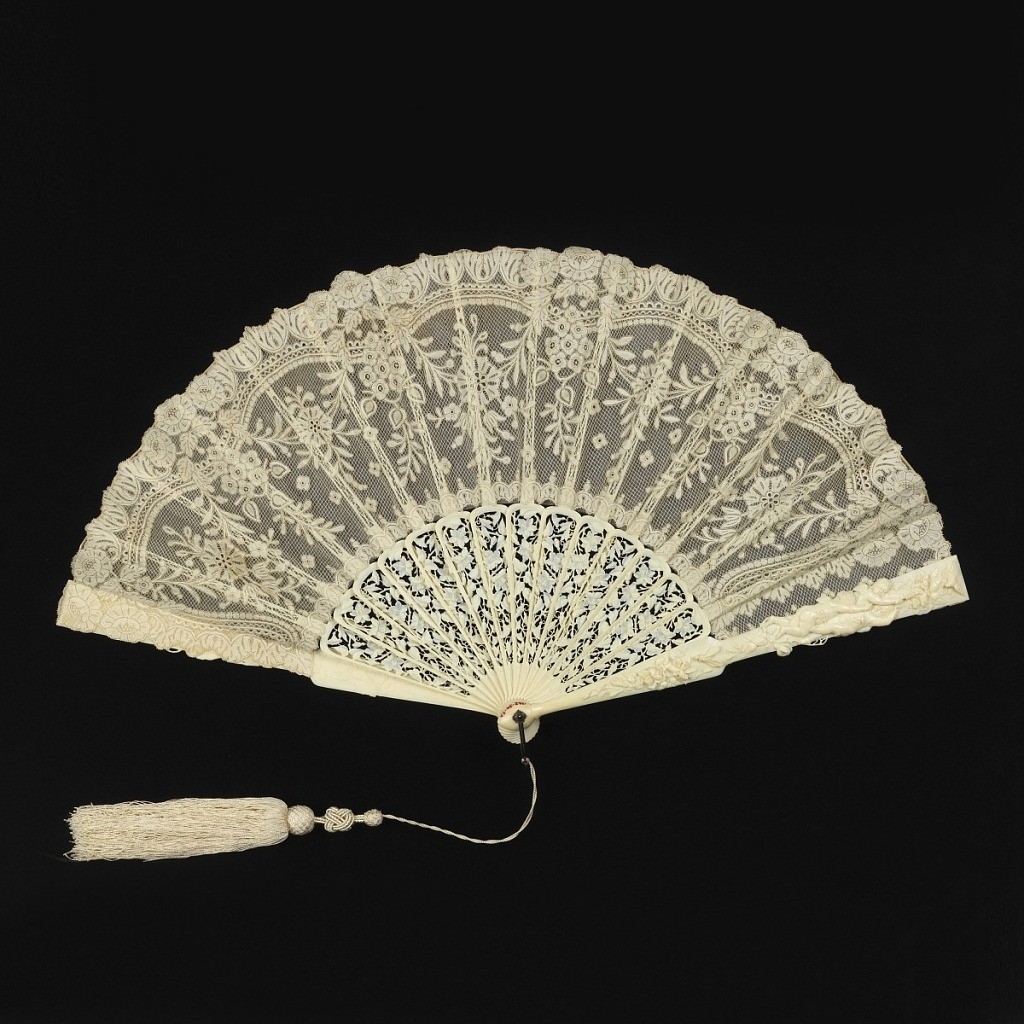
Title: Pleated fan
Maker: Alouïse van de Voord
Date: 1885–90
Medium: Cotton bobbin lace leaf backed with silk, pierced and carved ivory sticks, silk tassel
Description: Pleated fan. Leaf ofwhite cotton bobbin-made Valenciennes lace in floral design, backed with silk net. Sticks of pierced and carved ivory in floral design. Guards with figures of birds, cupids and insects. Metal loop at the rivet. Attached tassel.